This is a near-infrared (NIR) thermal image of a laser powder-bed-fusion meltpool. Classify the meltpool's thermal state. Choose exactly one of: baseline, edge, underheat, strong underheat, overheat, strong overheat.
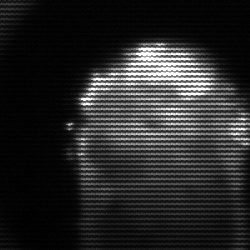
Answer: baseline